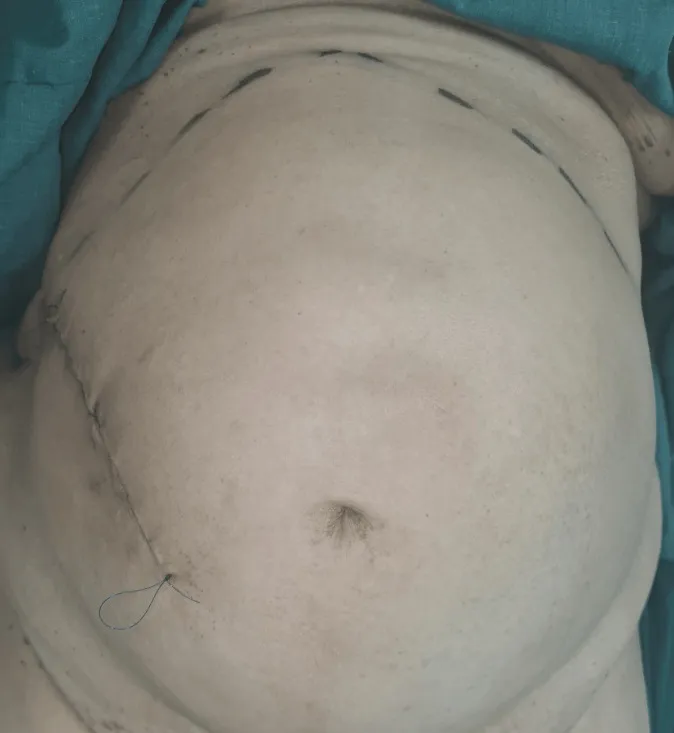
Closed Rutherford Morison incision.
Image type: medical_photograph (other_medical_photograph)